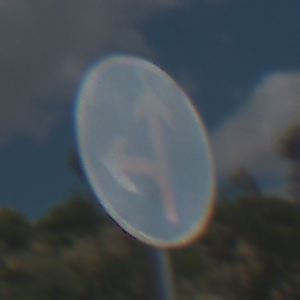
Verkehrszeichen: VorgeschriebeneFahrtrichtungGeradeausOderLinks
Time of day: Midday
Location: Outdoor (Nature)
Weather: PartlyCloudy
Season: Autumn
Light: Natural